Question: In , if I want to render the following shape:

I have to do something like:
'''
var paper = Raphael("notepad", 320, 200);
var rect = paper.rect(...);
var line1 = paper.path(...);
var line2 = paper.path(...);
'''
which create elements: 'rect', 'line1', 'line2'.
BUT, I would like to treat the rendered shape as in other js code insteand of three. In Raphael, how can I create this shape which returns me just not three?
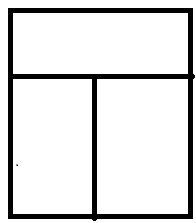
Answer: You want to create a <URL>.
> Creates array-like object to keep and operate couple of elements at once. Warning: it doesn't create any elements for itself in the page.'''
var st = paper.set();
st.push(
paper.circle(10, 10, 5),
paper.circle(30, 10, 5)
);
st.attr({fill: "red"});
'''
Your code would look something like this:
'''
var paper = Raphael("notepad", 320, 200),
st = paper.set();
st.push(
paper.rect(...),
paper.path(...),
paper.path(...)
);
// use st elsewhere
'''
---
> How can I access individual element in the set then?
You can grab references to the objects before you add them to the set:
'''
var paper = Raphael("notepad", 320, 200),
st = paper.set(),
rect1 = paper.rect(...),
path1 = paper.path(...),
path2 = paper.path(...);
st.push(rect1, path1, path2);
'''
I'm not 100% sure, but since the docs say that a set is "array-like," then you should also be able to access elements in the set using array index notation:
'''
var i, elt;
for (i=0; i<st.length; i++)
{
elt = st[i];
// do stuff with elt
}
'''